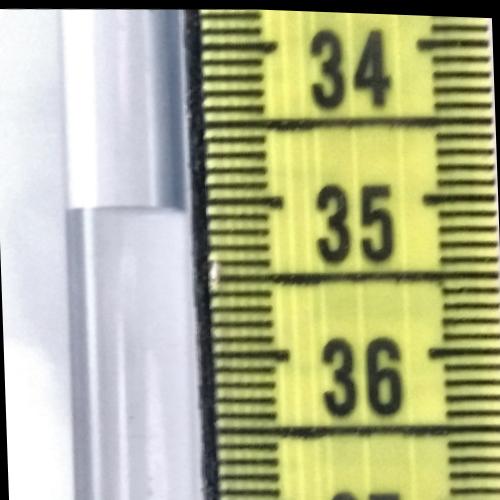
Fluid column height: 35.1 cm